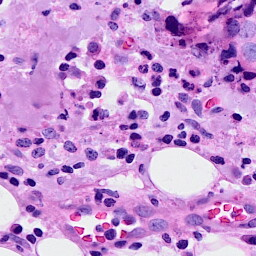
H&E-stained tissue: Breast